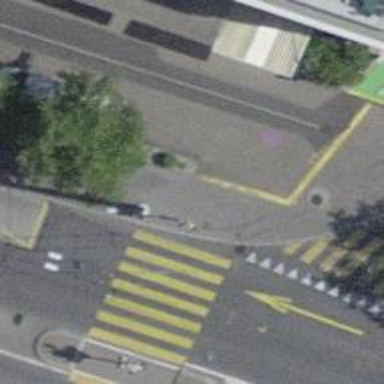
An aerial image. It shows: Kerb barrier.